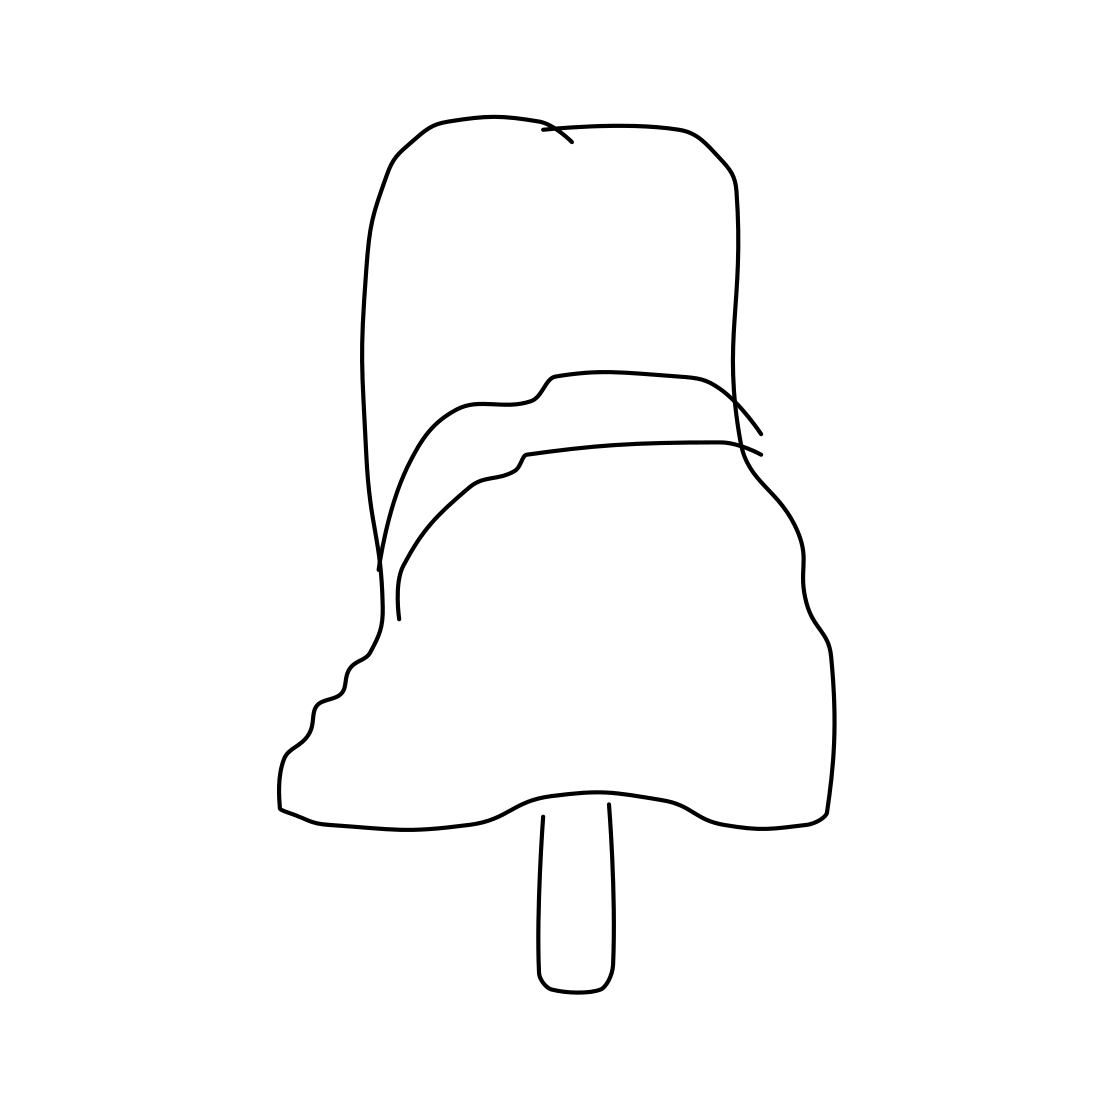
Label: bell